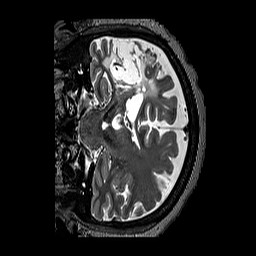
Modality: T2w
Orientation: coronal
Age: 56
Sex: female
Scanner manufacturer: siemens
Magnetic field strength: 3 T
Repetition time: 3.2 s
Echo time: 0.567 s